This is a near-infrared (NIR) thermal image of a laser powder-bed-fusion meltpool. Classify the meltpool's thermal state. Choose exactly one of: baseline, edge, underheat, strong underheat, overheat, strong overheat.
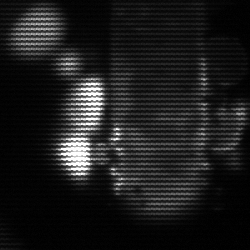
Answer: strong underheat